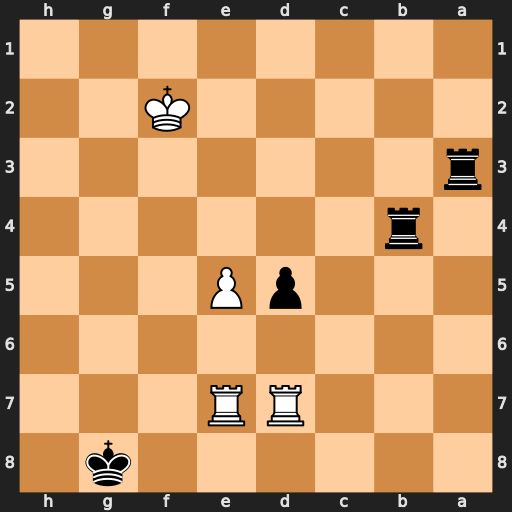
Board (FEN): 6k1/3RR3/8/3pP3/1r6/r7/5K2/8
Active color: b
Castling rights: -
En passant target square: -
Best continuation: Rb2+ Ke1 Ra1#